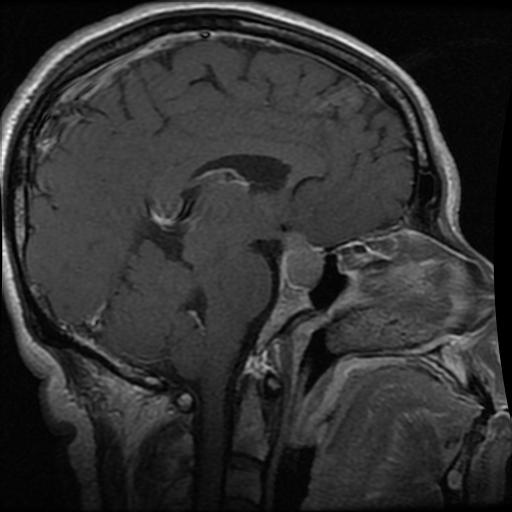
Label: pituitary